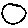
Label: circle